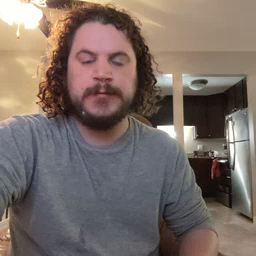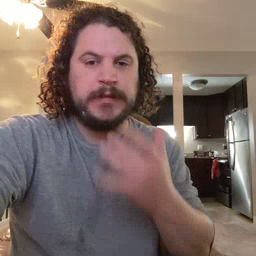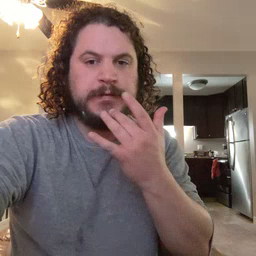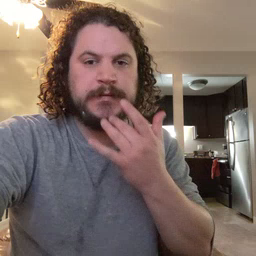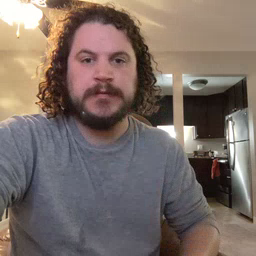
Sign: taste